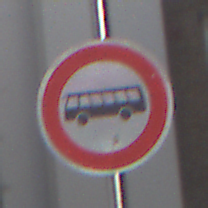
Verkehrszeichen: VerbotKraftomnibusse
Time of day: MorningAfternoon
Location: Outdoor (Urban)
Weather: PartlyCloudy
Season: NotSpecified
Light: Natural